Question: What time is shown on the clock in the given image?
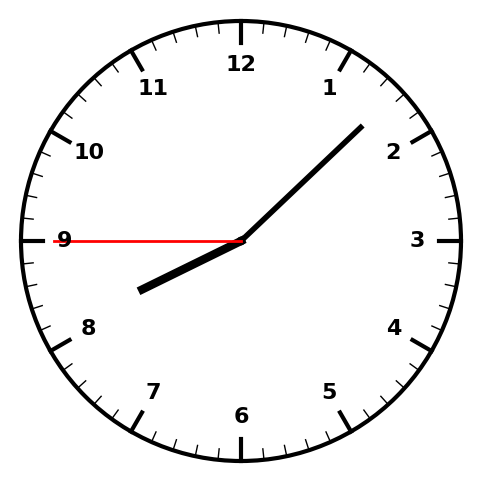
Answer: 08:07:45